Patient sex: M
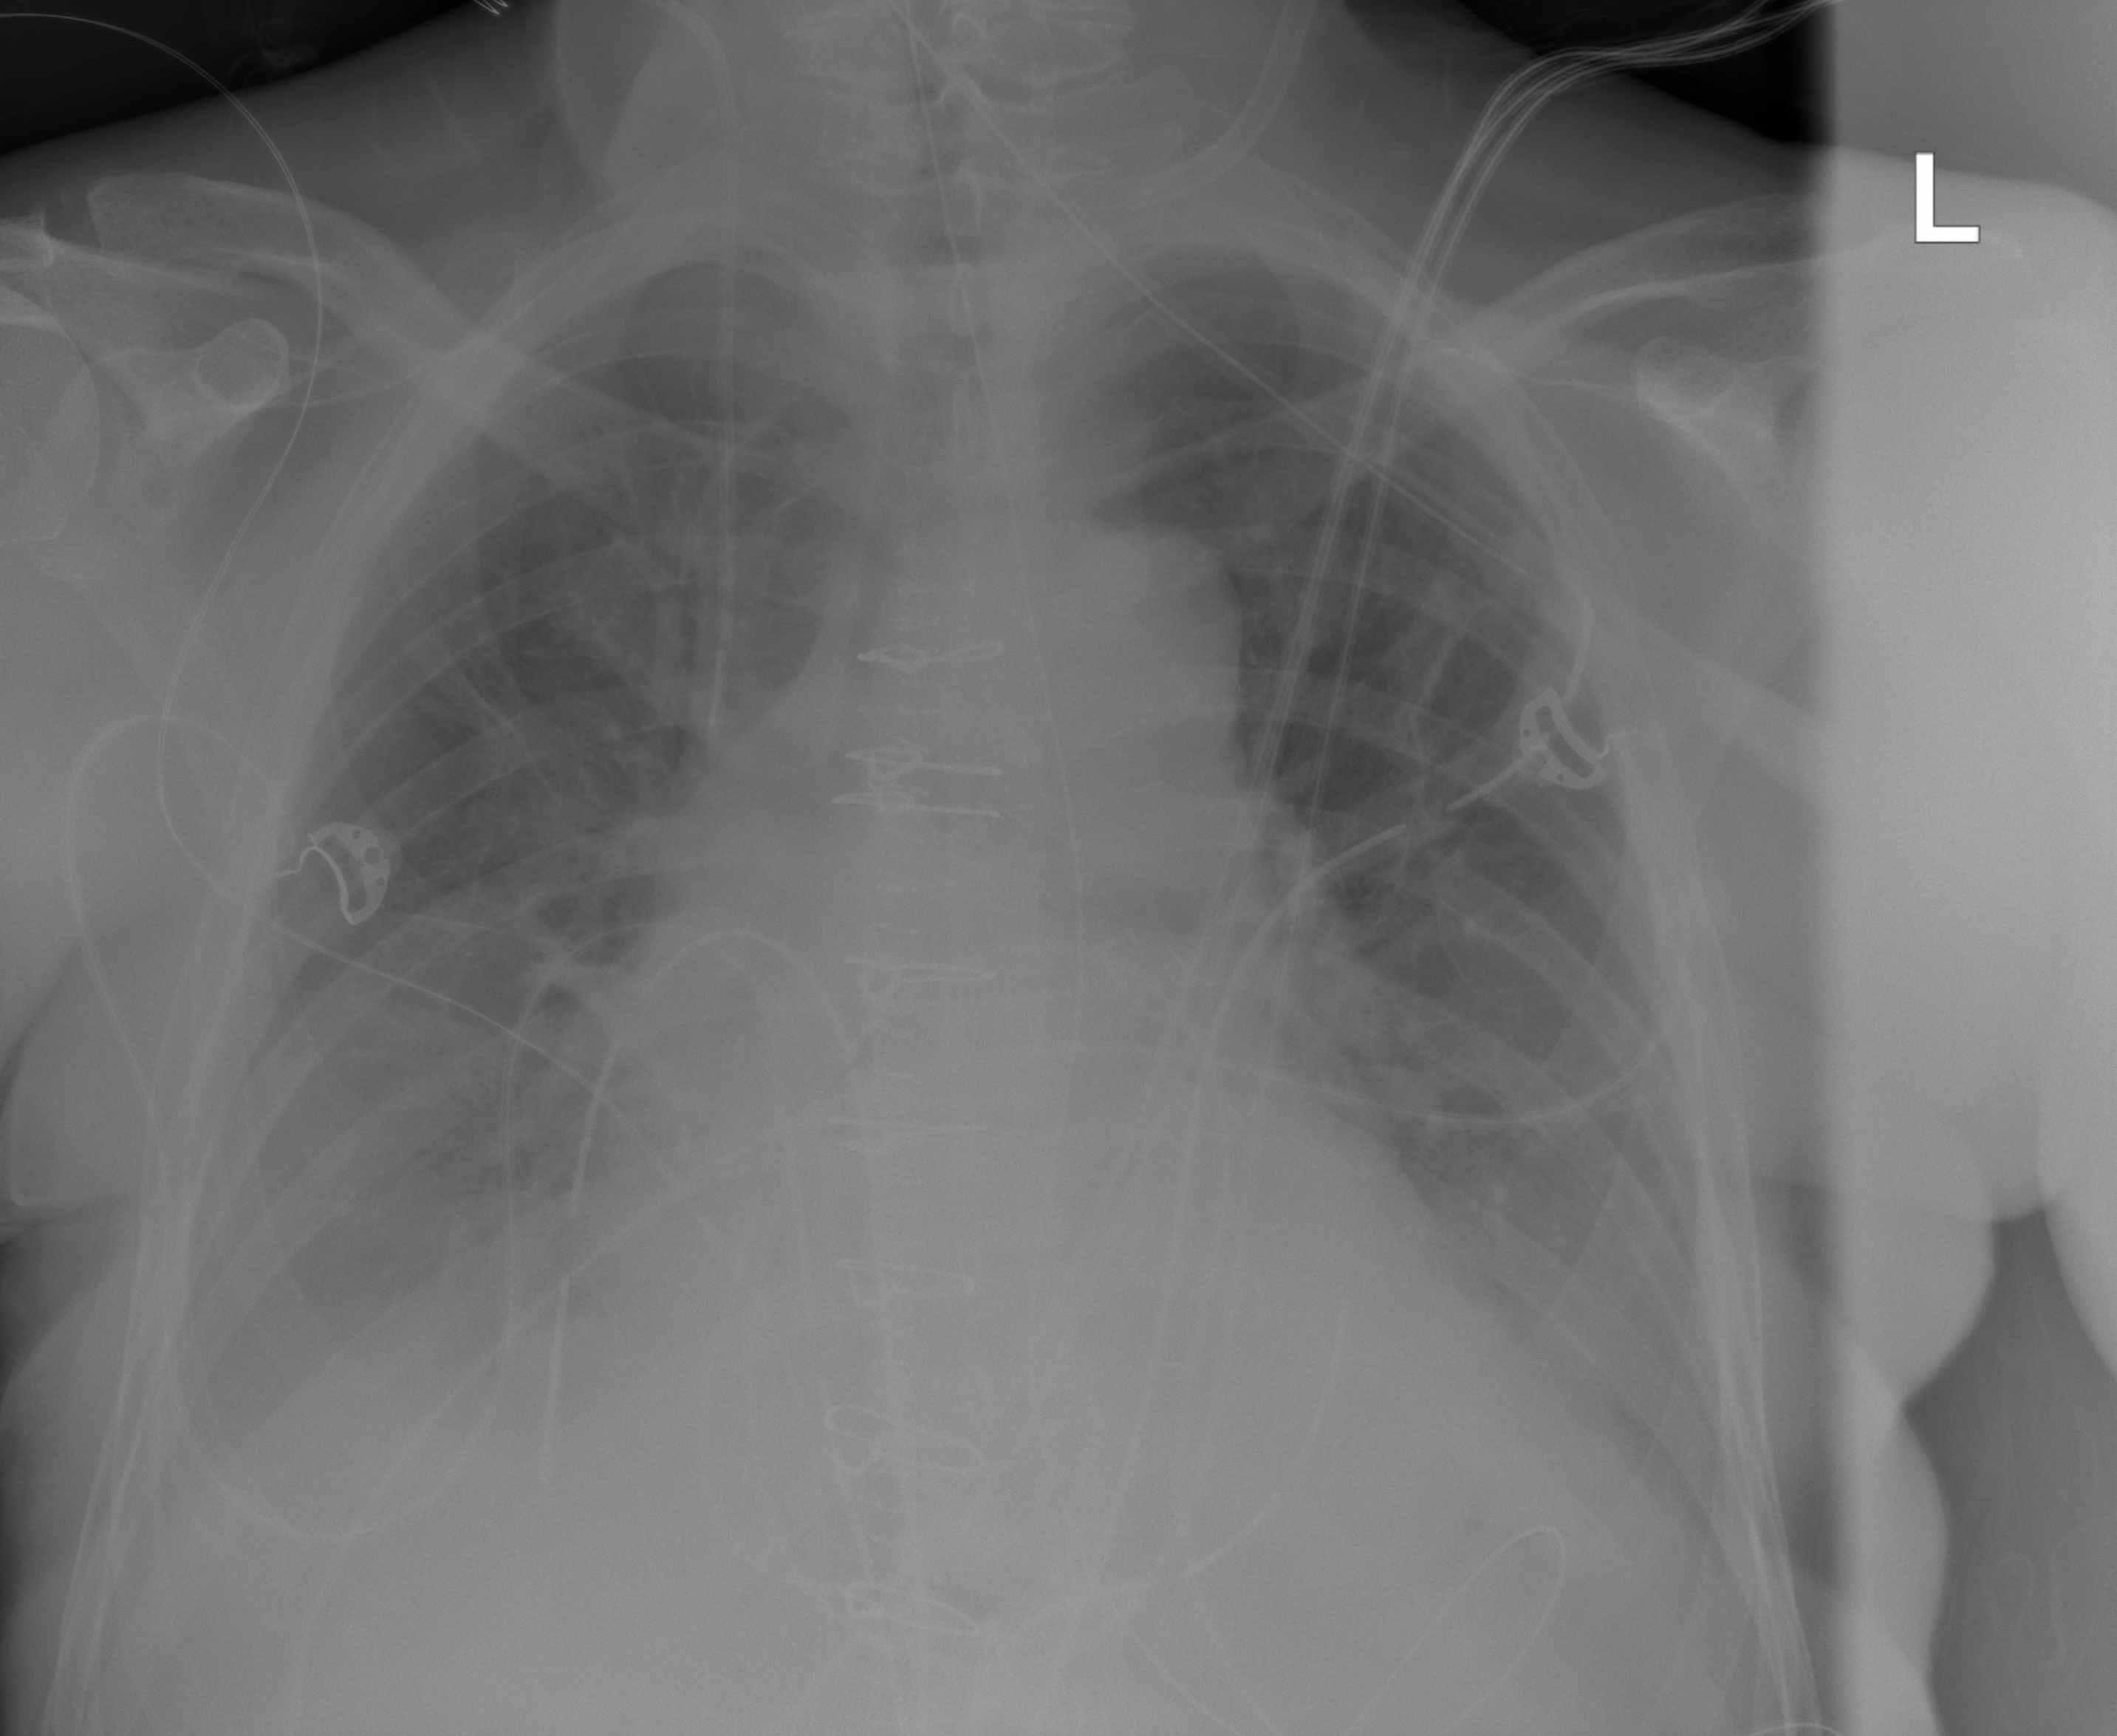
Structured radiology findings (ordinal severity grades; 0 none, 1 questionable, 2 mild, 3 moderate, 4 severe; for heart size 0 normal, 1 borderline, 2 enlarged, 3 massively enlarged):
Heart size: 1
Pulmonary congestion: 2
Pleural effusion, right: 2
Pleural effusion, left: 2
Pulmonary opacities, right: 0
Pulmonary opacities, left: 0
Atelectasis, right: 2
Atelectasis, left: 0